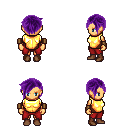
a pixel art fantasy rpg character, female body template, human, tanned skin, gold chest armor, red pants, purple pixie cut hairstyle, leather bracers, brown shoes, four views (front, back, left, right), 2x2 character sprite sheet, small pixel art, hard edges, no anti-aliasing